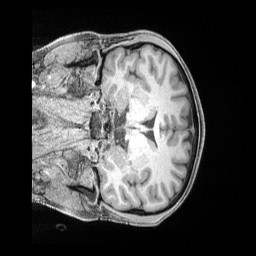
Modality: T1w
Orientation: coronal
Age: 33
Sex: male
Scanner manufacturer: siemens
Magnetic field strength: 3 T
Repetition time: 2 s
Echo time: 0.00211 s